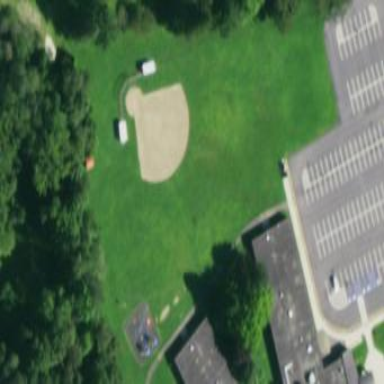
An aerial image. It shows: Baseball pitch for leisure land.